Field crop: maize
Growth stage: 1
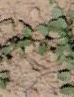
Species: convolvulus